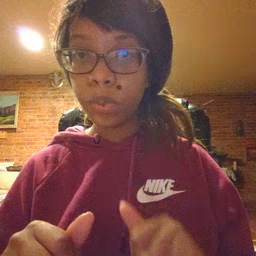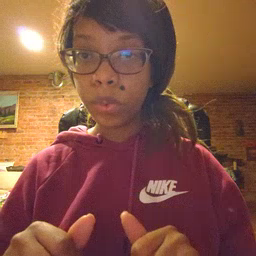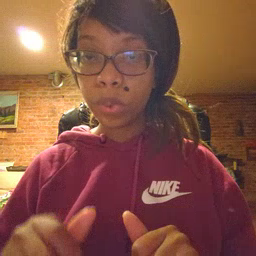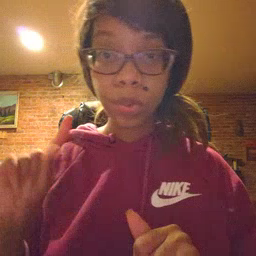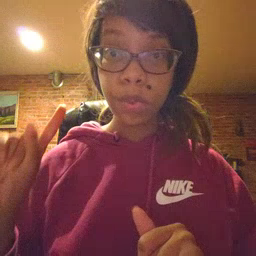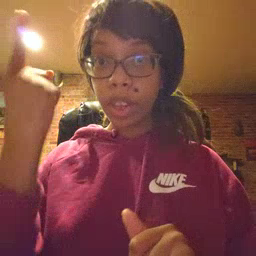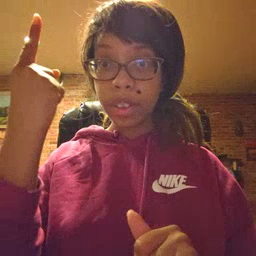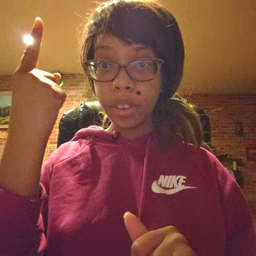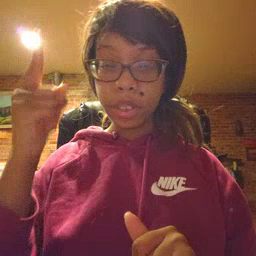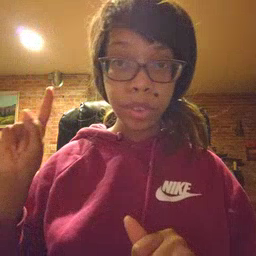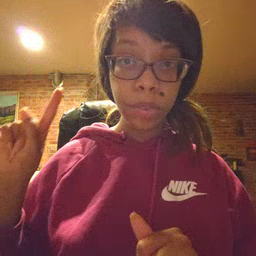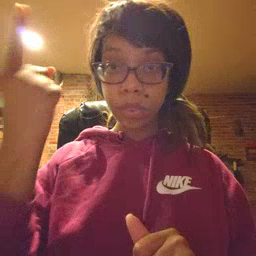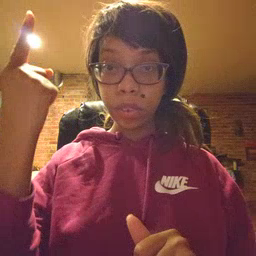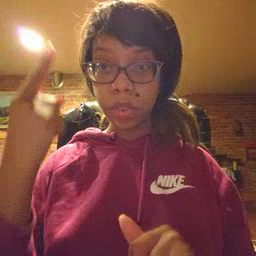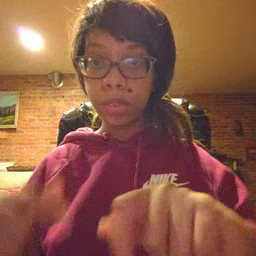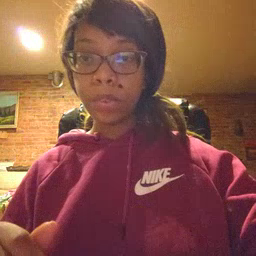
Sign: first